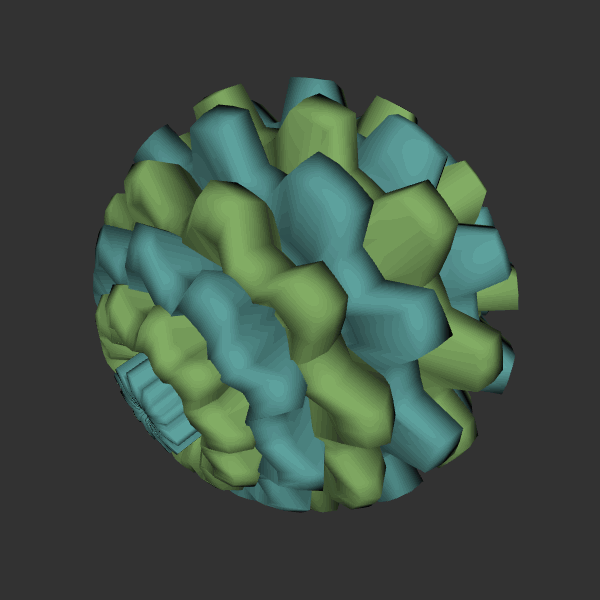
Background: dark